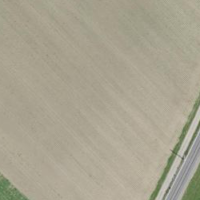
EUNIS habitat code: 52
Species observed at this site:
Lathyrus pratensis